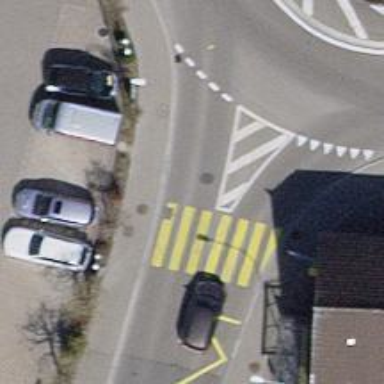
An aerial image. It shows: Marked road crossing with visible crossing markings.